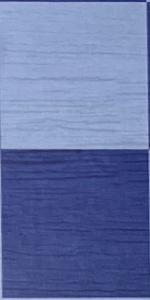
Label: Empty